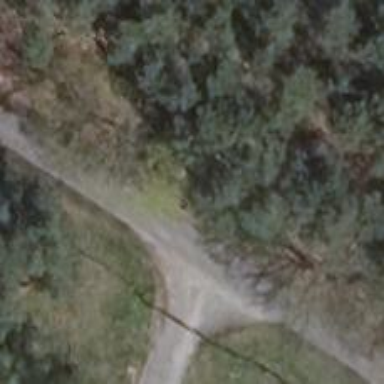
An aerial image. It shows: Asphalt road classified as tertiary.